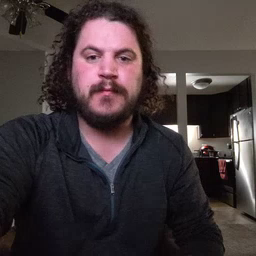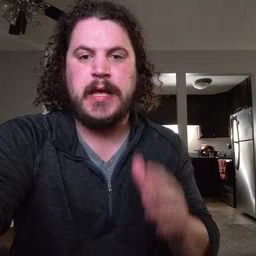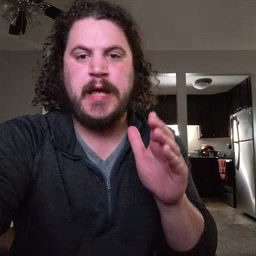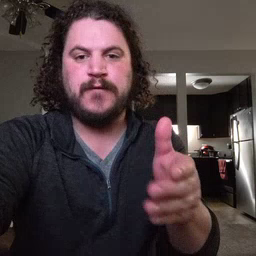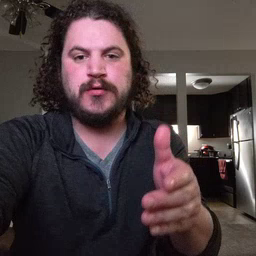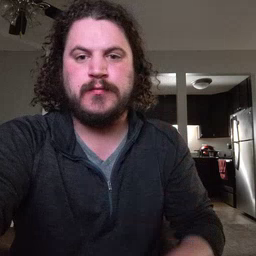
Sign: after